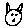
Label: cat